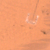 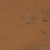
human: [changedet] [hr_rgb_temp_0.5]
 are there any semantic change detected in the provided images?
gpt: The area appears the same.